Interaction volume radius: 10 \u00c5
Interaction volume height: 25 \u00c5
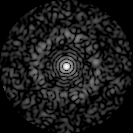
Disorder parameter: 0.8421